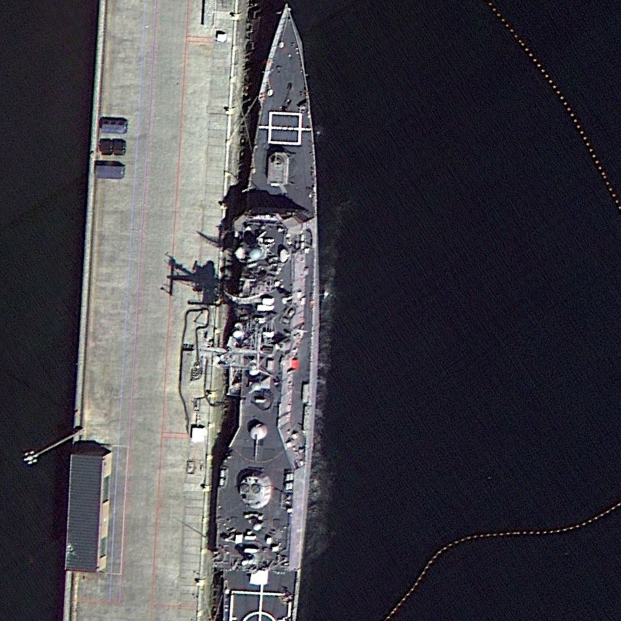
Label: Ticonderoga-class_cruiser